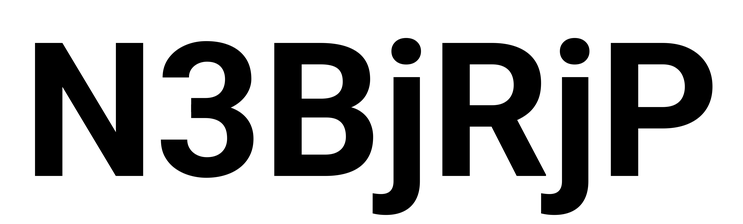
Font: Roboto_Bold